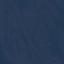
Land use / land cover class: SeaLake